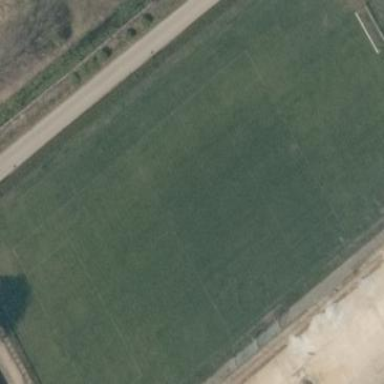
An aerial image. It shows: Soccer pitch with grass surface for leisure land.